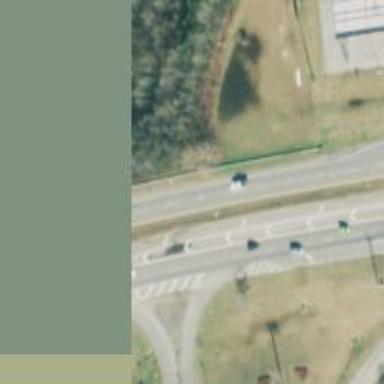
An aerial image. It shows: Trunk link highway with asphalt surface.